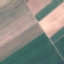
Land use / land cover class: AnnualCrop